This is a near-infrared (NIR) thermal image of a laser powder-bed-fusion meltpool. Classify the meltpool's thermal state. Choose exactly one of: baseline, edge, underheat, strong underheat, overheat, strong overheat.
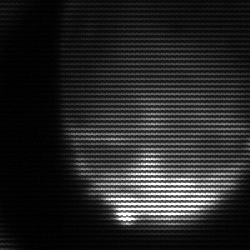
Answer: edge